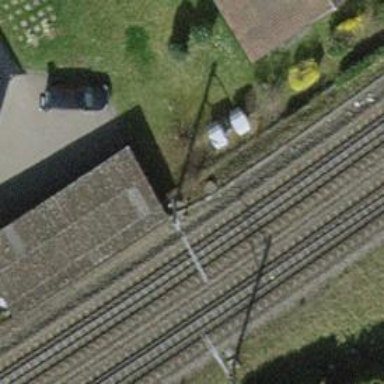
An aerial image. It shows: Single railway track with electrified contact line.